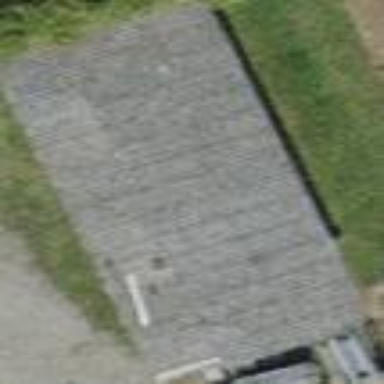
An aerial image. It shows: Shed.